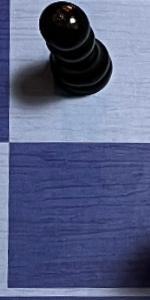
Label: Empty